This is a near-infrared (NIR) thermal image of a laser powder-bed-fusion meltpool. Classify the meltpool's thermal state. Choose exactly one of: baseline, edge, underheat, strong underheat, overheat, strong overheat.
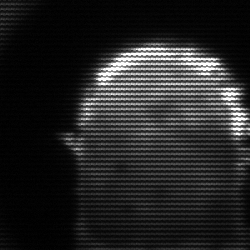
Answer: baseline